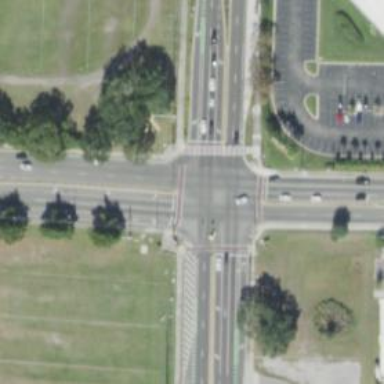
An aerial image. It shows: Marked road crossing with line markings.